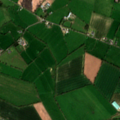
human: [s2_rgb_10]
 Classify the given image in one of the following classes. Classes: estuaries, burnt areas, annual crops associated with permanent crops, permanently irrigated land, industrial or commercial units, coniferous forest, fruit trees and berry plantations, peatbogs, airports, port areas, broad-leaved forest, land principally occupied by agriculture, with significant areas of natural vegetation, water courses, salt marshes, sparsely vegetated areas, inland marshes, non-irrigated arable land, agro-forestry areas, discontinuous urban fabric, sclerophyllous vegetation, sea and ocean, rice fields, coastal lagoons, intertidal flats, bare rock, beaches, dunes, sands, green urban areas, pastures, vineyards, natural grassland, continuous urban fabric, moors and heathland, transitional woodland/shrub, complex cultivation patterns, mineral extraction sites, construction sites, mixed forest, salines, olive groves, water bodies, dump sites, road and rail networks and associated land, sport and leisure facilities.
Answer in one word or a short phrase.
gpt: non-irrigated arable land, pastures